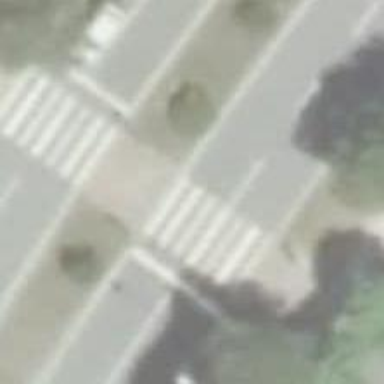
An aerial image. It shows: Crossing equipped with traffic signals. It is zebra crossing.